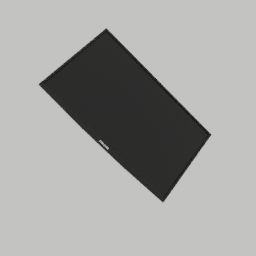
Label: electronics